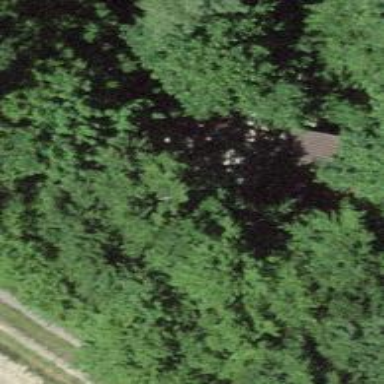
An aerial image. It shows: Barbecue facility.